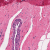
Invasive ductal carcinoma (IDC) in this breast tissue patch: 0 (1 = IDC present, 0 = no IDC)